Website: home-depot
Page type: delivery-shipping
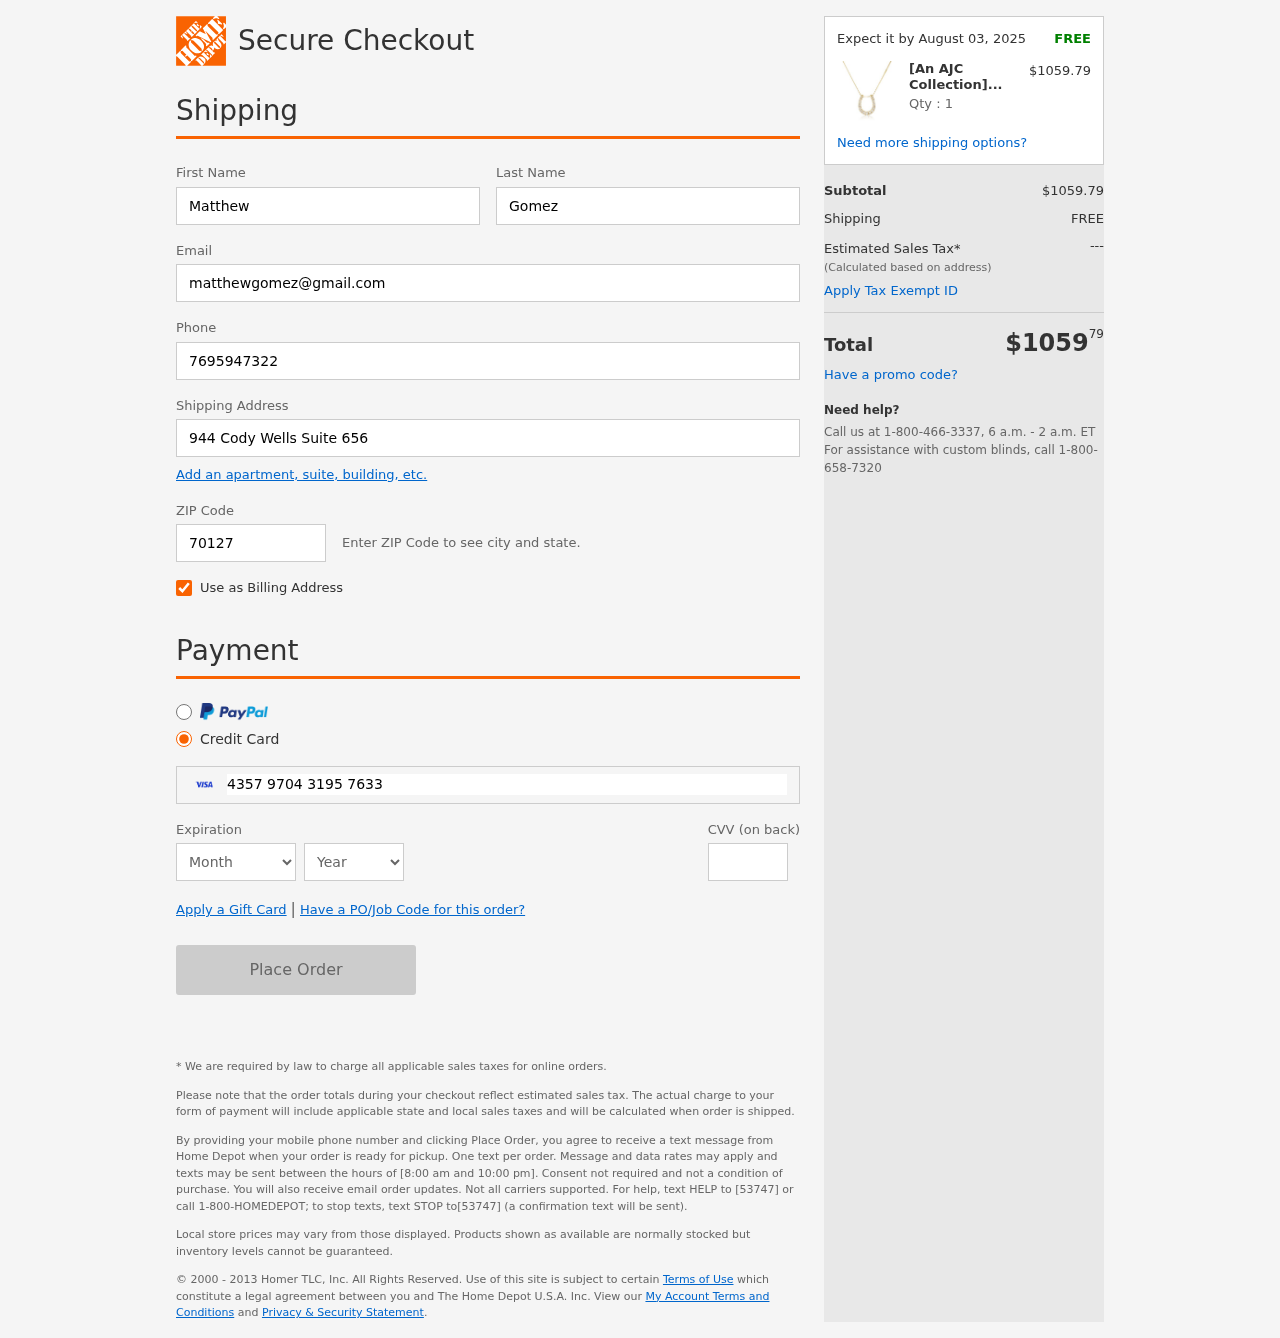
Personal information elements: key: PII_CARD_CVV
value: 344
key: PII_CARD_EXPIRY_MONTH
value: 09
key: PII_CARD_EXPIRY_YEAR
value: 27
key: PII_CARD_NUMBER
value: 4357 9704 3195 7633
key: PII_EMAIL
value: matthewgomez@gmail.com
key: PII_FIRSTNAME
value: Matthew
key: PII_LASTNAME
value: Gomez
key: PII_PHONE
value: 7695947322
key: PII_POSTCODE
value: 70127
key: PII_STREET
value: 944 Cody Wells Suite 656
Product elements: key: PRODUCT1_NAME
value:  [An AJC Collection] an AJC Collection Diamond K10 iero-go-rudonekkuresu (Total 0.20 CT) 5443 – 6813
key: PRODUCT1_PRICE
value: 1059.79
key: PRODUCT1_QUANTITY
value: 1
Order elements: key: ORDER_DELIVERY_DATE
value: Expect it by August 03, 2025
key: ORDER_SUBTOTAL
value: $1059.79
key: ORDER_SHIPPING_COST
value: FREE
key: ORDER_TOTAL
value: $105979